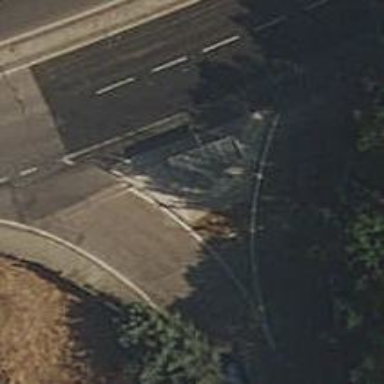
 serving as platform for public transportation."